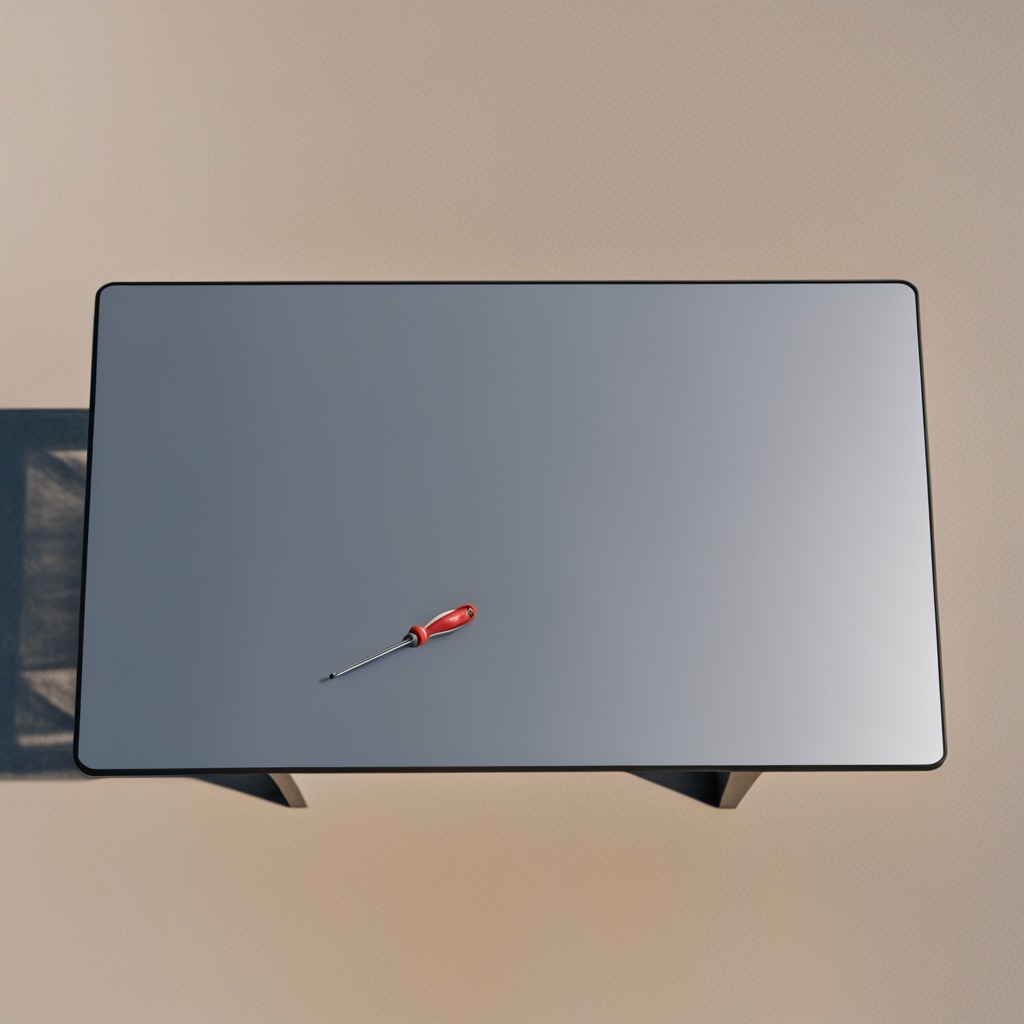
A screwdriver is lying on the table.